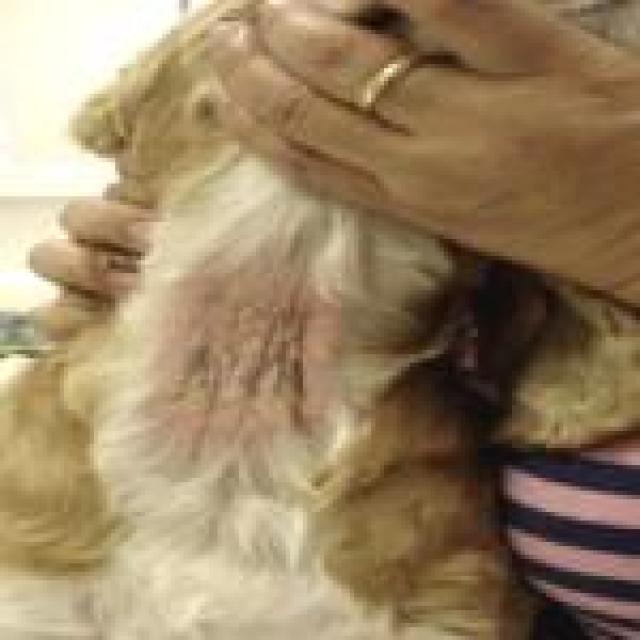
Canine fungal skin infection — characterized by alopecia, scaling, crusting, and circular lesions. Common agents include Malassezia and Candida species.